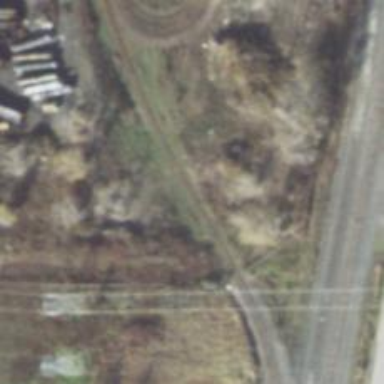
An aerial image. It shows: Rail spur service.